Question: i am working on app. the orientation of app is landscape but after app run interface orientation of app change the interface and rotate. splash screen display in correct way (landscape).
i am using ios7 the app was code for ios5 i think there is some deprecated api issue e.g. shouldAutorotateToInterfaceOrientation bot called because this is no more available in latest ios

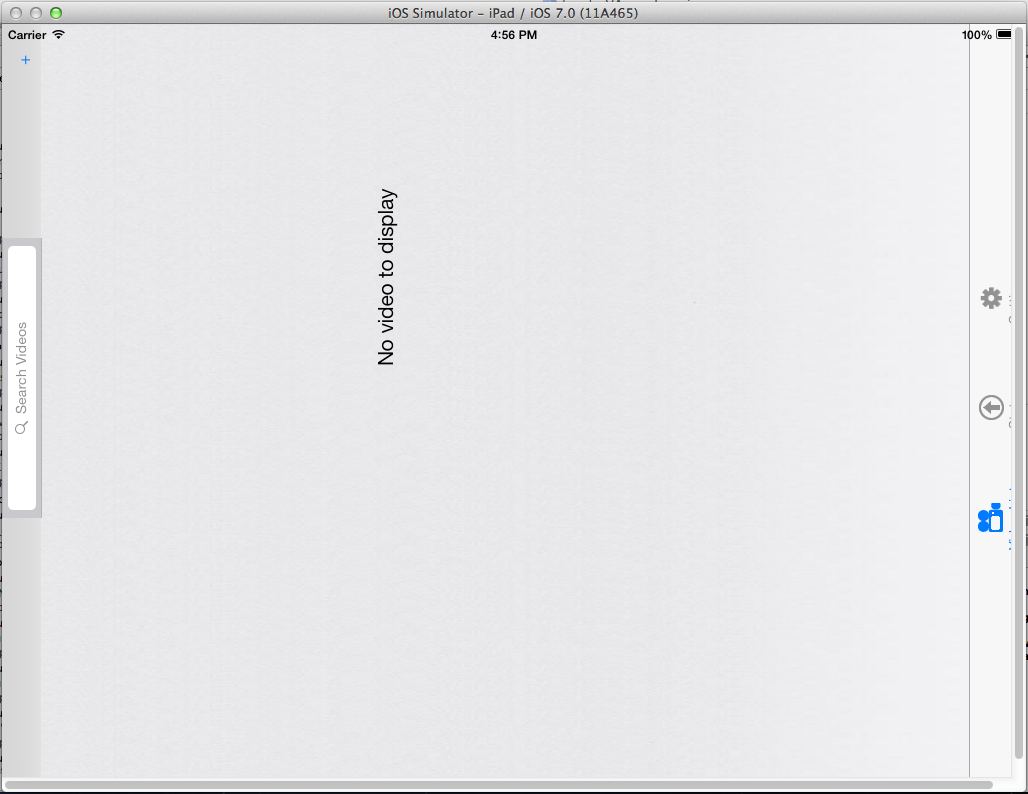
Answer: If you want all of our navigation controllers to respect the top view controller you can use a category so you don't have to go through and change a bunch of class names.
'''
@implementation UINavigationController (Rotation_IOS6)
-(BOOL)shouldAutorotate
{
return [[self.viewControllers lastObject] shouldAutorotate];
}
-(NSUInteger)supportedInterfaceOrientations
{
return [[self.viewControllers lastObject] supportedInterfaceOrientations];
}
- (UIInterfaceOrientation)preferredInterfaceOrientationForPresentation
{
return [[self.viewControllers lastObject] preferredInterfaceOrientationForPresentation];
}
@end
'''
As a few of the comments point to, this is a quick fix to the problem. A better solution is subclass UINavigationController and put these methods there. A subclass also helps for supporting 6 and 7.